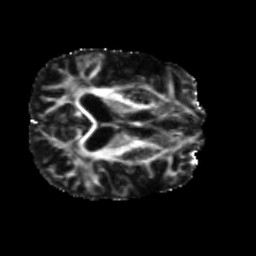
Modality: FA
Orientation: axial
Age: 58
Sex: male
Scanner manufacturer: siemens
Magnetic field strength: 3 T
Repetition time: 5.25 s
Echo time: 0.08 s